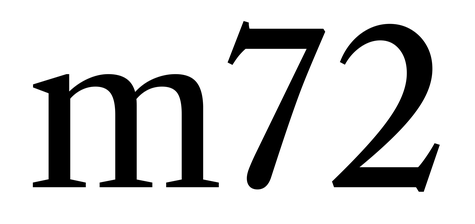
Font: LibreCaslonText_Regular